Question: I want to style the 'a' and the 'input' the same, but there's a kind of padding around the input or something. How do I solve this? Fiddle below.
Output:

HTML:
'''
<input type="button" value="lala" />
<a>lala</a>
'''
CSS:
'''
input{
padding: 0;
margin: 0;
margin-left: 30px;
border-spacing: none;
background: none;
box-shadow: none;
border: none;
float: left;
background-color: #005f83;
color: #fff;
font-family: Arial, sans-serif;
font-size: 12px;
box-sizing: content-box;
}
a{
margin-left: 30px;
font-family: Arial, sans-serif;
font-size: 12px;
float: left;
background-color: #005f83;
color: #fff;
box-sizing: content-box;
}
'''
This fiddle explains it all I guess:
<URL>
I tried a lot but nothing works.
I want my '<input>' to look the same as the '<a>', NOT the other way around.
Is there a solution for this?
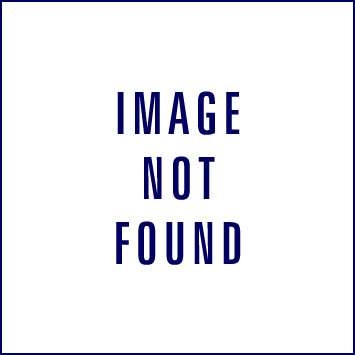
Answer: They looked the same to me except for the cursor.
For that, add to the 'a' styles
Safe practice to follow here would be:
'''
input{
padding: 0;
margin: 0;
margin-left: 30px;
border-spacing: none;
background: none;
box-shadow: none;
border: none;
}
a, input {
margin-left: 30px;
font-family: Arial, sans-serif;
font-size: 12px;
float: left;
background-color: #005f83;
color: #fff;
box-sizing: content-box;
cursor:pointer;
}
input::-moz-focus-inner {
padding: 0;
border: 0
}
'''